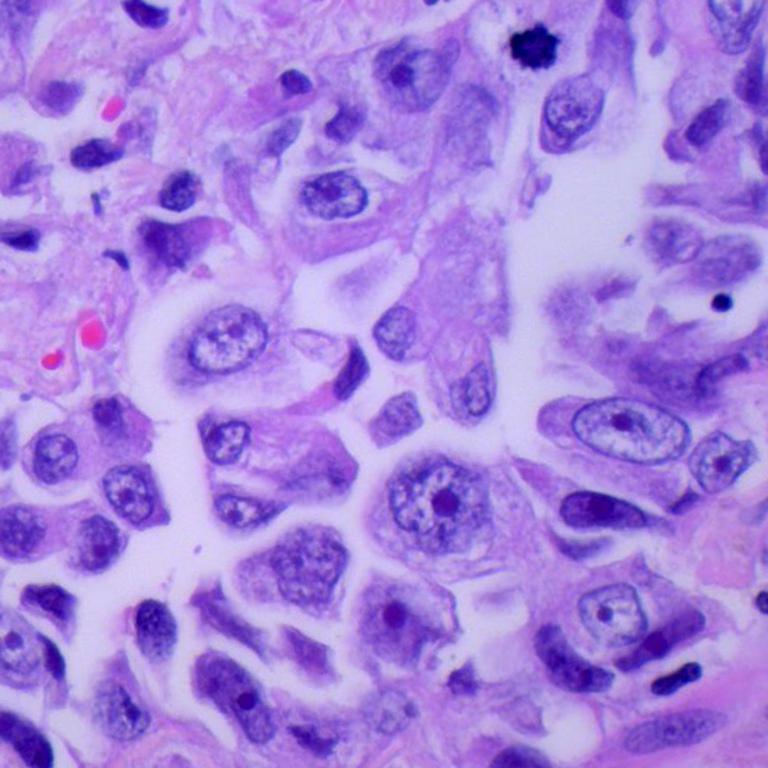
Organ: lung
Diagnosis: adenocarcinomas